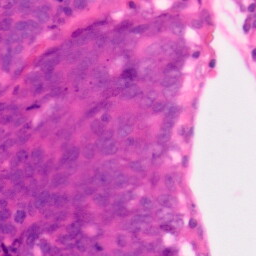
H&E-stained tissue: Colon